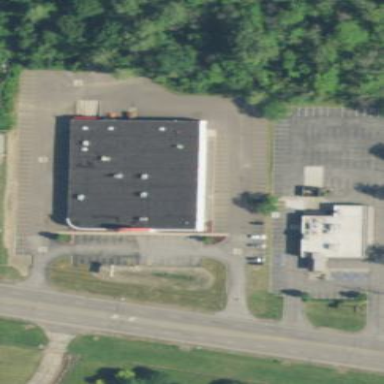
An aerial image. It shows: Building.